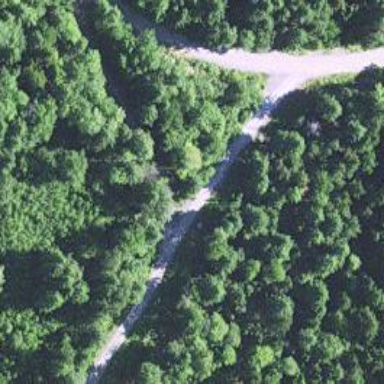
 suitable for all seasons including no snow season."